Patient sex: M
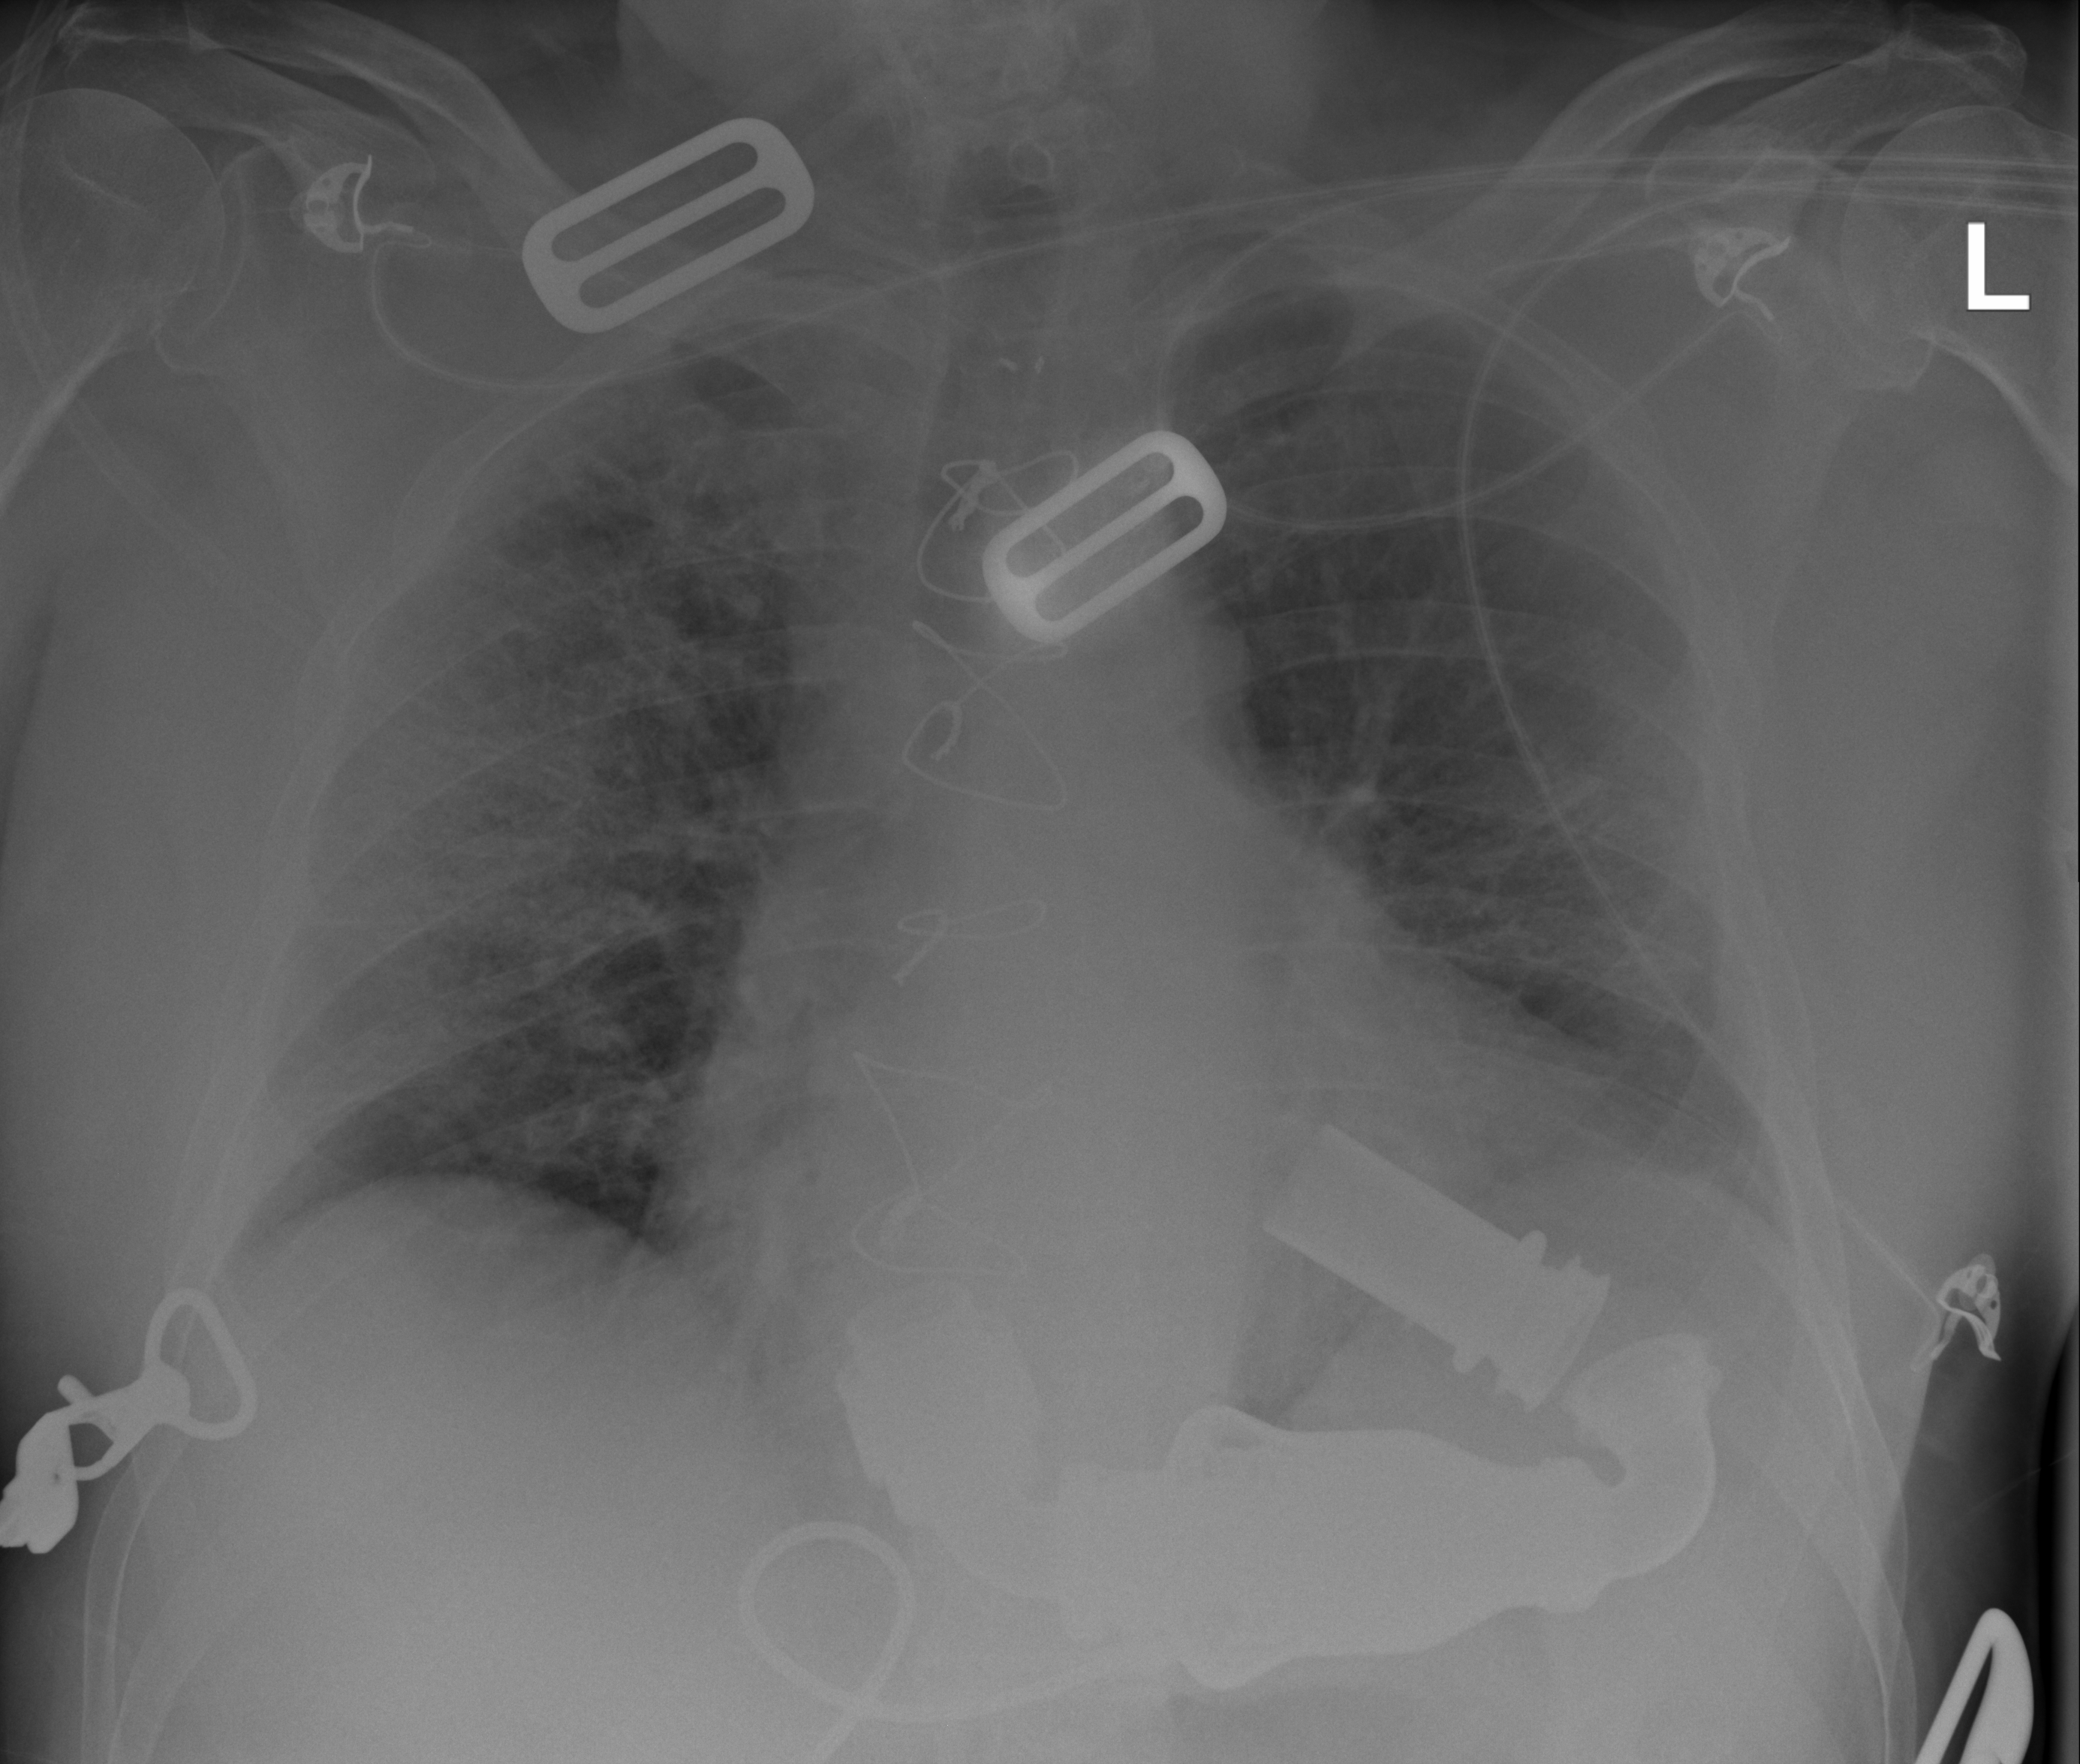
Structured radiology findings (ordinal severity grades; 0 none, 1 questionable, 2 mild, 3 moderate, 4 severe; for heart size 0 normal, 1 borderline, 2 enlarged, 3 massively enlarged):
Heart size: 2
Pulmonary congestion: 2
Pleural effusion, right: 0
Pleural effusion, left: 1
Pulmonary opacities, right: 2
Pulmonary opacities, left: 2
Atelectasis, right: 2
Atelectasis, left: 2